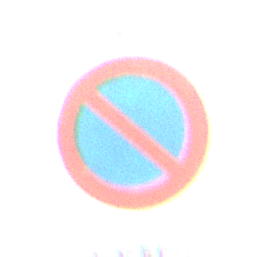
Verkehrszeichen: EingeschraenktesHalteverbot
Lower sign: ZeitangabenMitBeschraenkungAufWochentage6
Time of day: Midday
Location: Roofed (Beach)
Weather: Overcast
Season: NotSpecified
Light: Natural